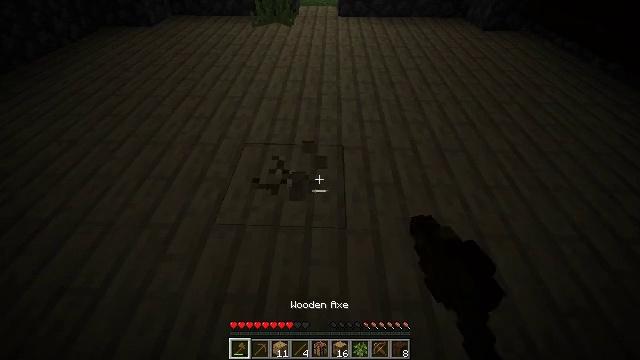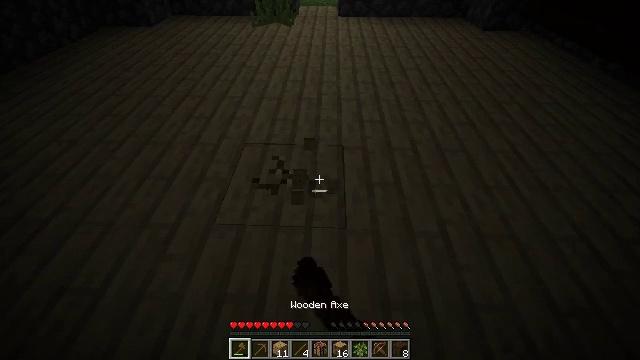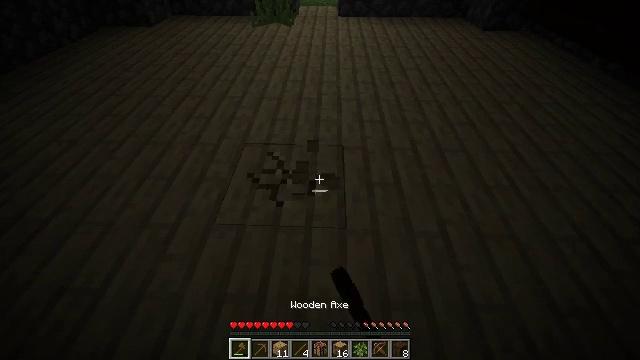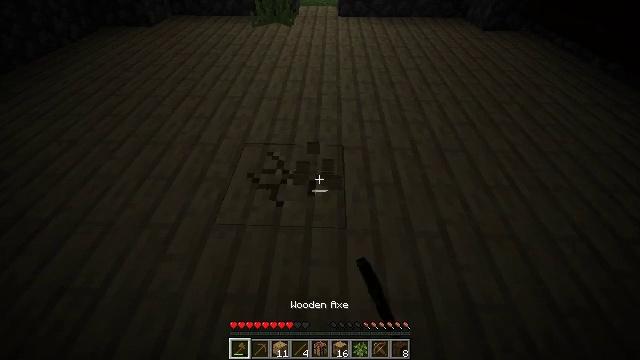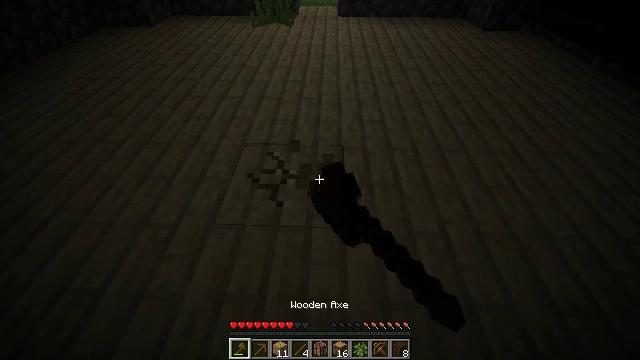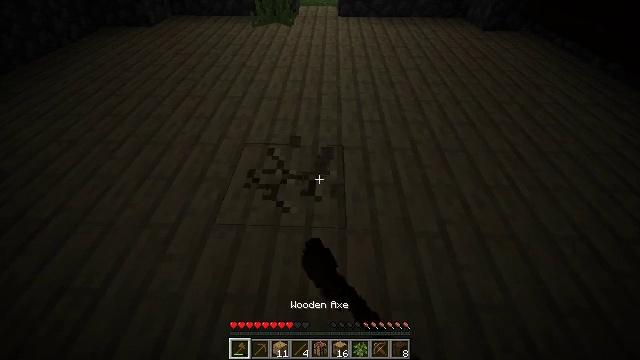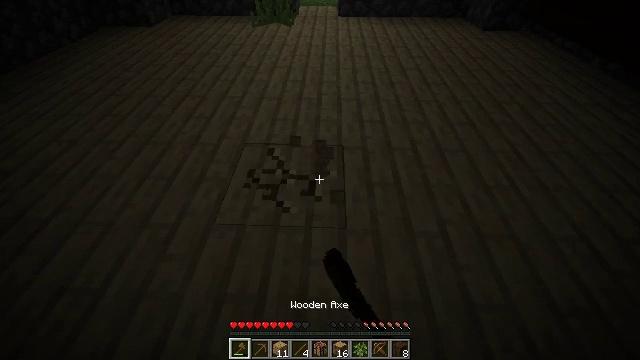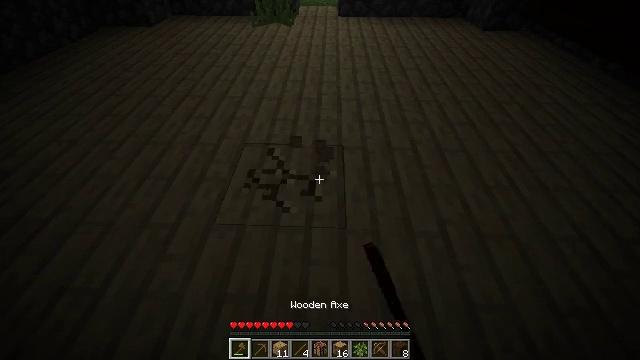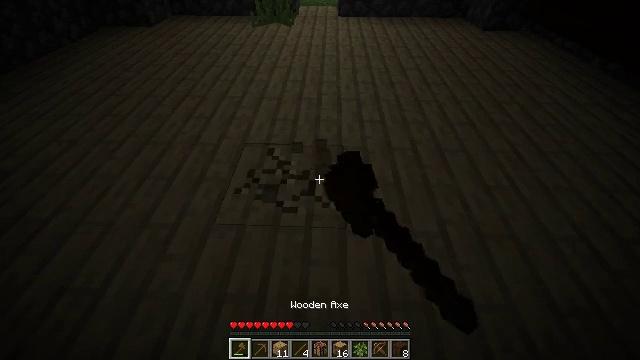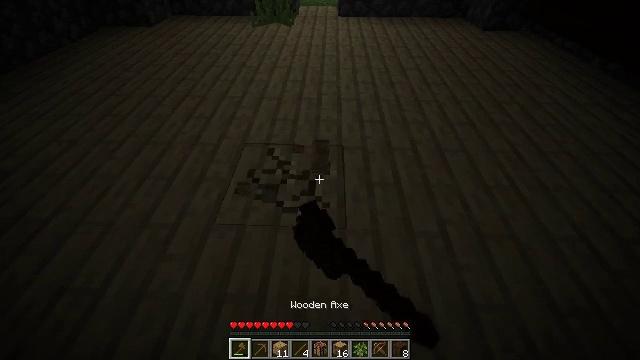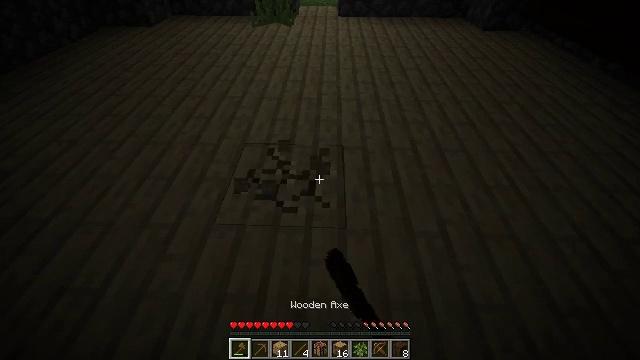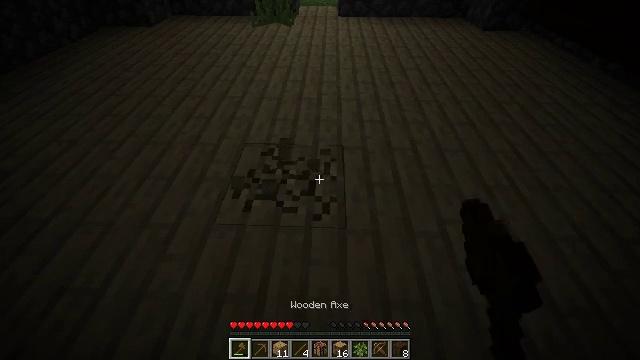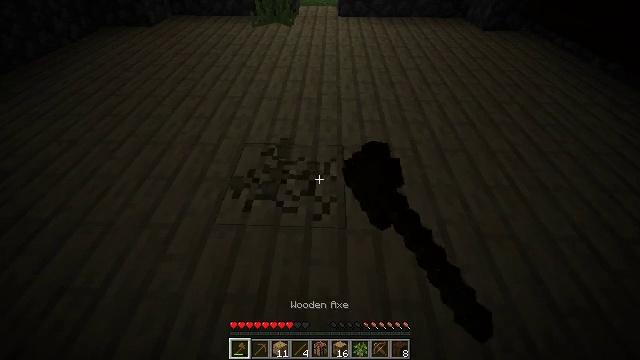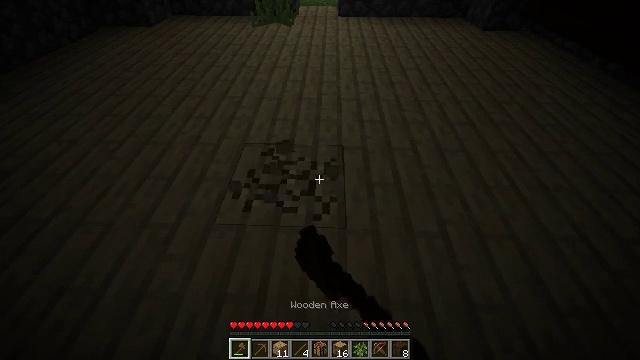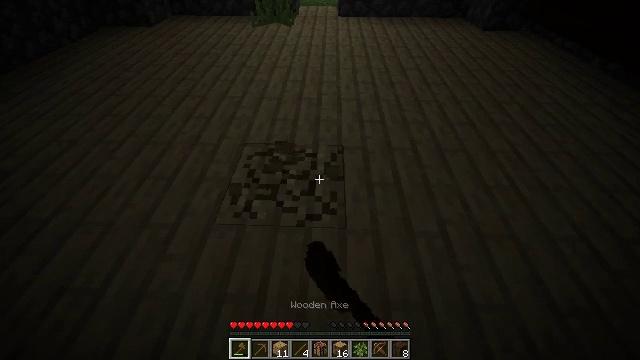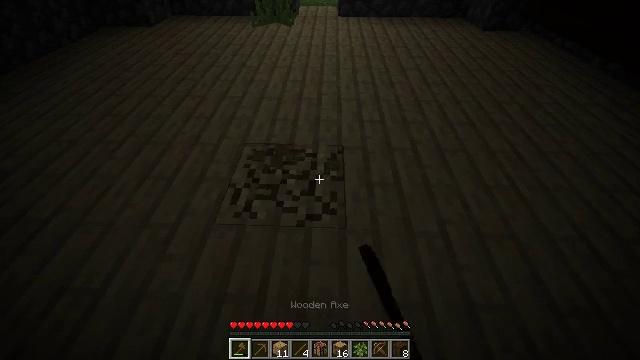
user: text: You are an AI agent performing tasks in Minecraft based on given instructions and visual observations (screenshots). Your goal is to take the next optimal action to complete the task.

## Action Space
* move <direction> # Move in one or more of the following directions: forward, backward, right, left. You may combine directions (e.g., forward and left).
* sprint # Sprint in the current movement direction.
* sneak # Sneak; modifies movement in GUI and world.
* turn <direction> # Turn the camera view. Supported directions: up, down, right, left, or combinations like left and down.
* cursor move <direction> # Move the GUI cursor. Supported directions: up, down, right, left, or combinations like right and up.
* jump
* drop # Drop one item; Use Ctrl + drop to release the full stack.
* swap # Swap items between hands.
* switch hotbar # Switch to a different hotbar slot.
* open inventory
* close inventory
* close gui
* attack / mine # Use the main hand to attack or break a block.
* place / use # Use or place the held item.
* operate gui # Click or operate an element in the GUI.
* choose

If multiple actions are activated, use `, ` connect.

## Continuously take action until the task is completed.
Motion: motion action
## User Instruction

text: Break the existing birch planks.
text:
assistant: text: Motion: attack / mine
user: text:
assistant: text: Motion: attack / mine
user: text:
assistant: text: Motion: attack / mine
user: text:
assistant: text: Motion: attack / mine
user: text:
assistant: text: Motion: attack / mine
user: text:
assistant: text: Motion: attack / mine
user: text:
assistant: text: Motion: attack / mine
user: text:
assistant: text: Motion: attack / mine
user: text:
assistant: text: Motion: attack / mine
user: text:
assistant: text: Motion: attack / mine
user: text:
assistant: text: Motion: attack / mine
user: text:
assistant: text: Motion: attack / mine
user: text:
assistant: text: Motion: attack / mine
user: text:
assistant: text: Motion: attack / mine
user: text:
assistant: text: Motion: attack / mine
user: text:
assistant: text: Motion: attack / mine
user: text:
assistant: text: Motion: move forward, attack / mine
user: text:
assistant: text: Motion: move forward, attack / mine
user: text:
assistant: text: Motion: move forward, attack / mine
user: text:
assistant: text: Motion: move forward, attack / mine
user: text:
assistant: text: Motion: move forward, attack / mine
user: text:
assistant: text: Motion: attack / mine
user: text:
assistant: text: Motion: attack / mine
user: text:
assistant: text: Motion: attack / mine
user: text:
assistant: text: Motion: turn right and down, attack / mine
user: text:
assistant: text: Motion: turn down, attack / mine
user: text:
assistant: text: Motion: attack / mine
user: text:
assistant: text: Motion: attack / mine
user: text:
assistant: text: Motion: attack / mine
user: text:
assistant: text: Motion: attack / mine